Interaction volume radius: 10 \u00c5
Interaction volume height: 20 \u00c5
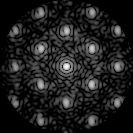
Disorder parameter: 0.2566